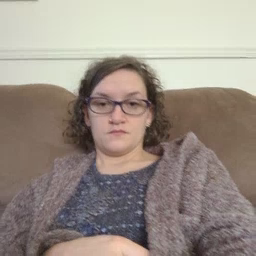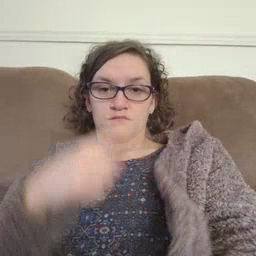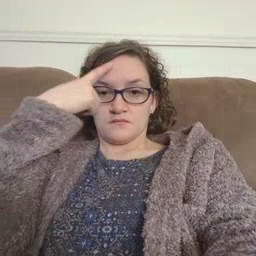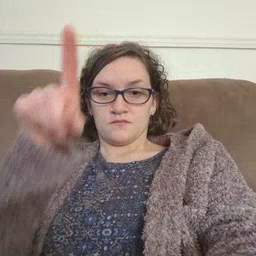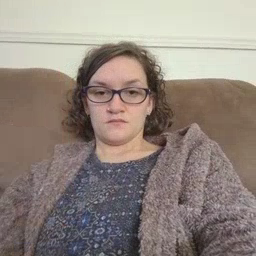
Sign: for